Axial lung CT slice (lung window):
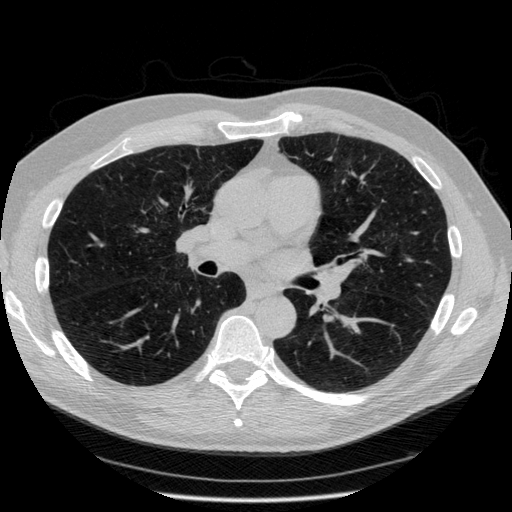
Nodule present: no